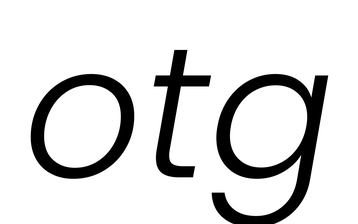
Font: Poppins-LightItalic